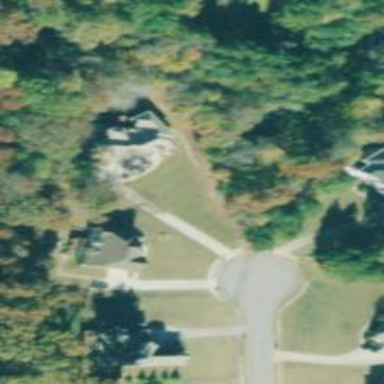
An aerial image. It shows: Driveway leading to service road.